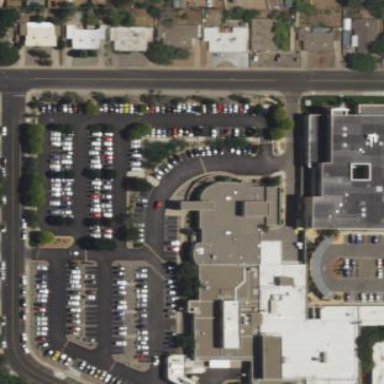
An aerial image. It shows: Hospital building.